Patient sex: M
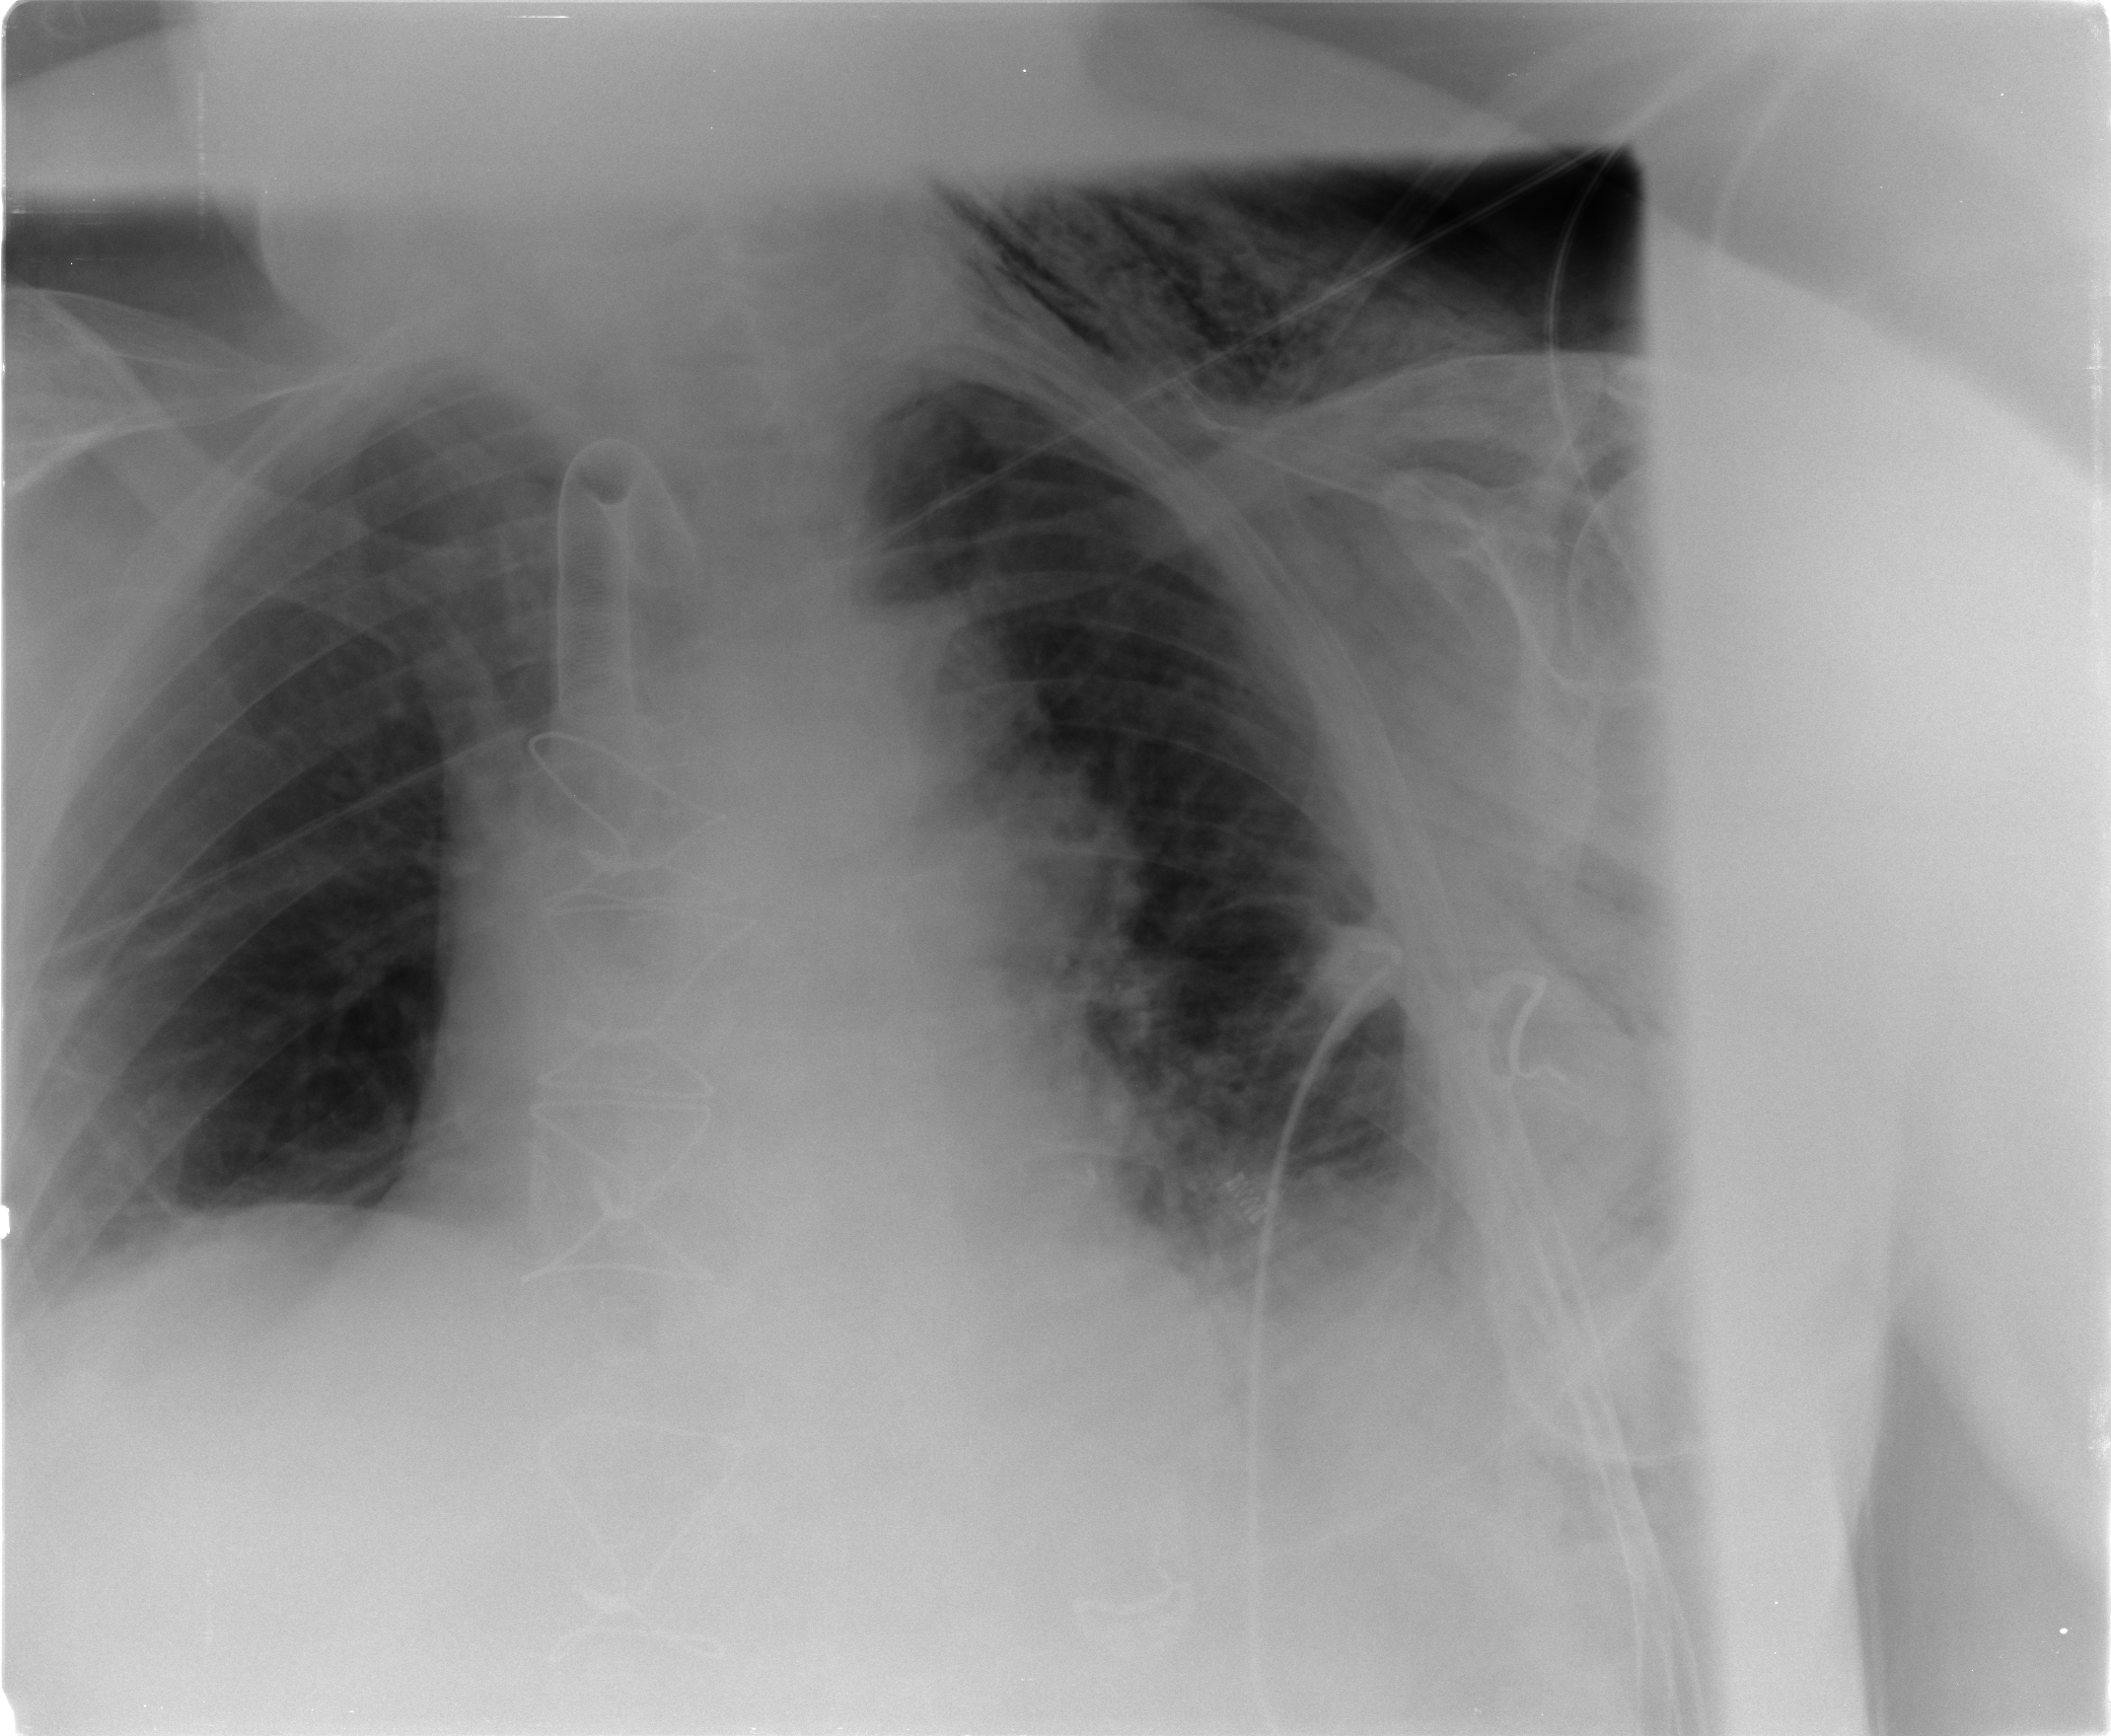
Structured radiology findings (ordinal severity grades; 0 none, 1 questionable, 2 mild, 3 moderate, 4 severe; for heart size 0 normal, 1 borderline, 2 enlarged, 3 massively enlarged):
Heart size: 0
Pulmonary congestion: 1
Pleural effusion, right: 0
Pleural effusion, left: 2
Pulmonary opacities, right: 0
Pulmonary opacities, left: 0
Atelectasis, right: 2
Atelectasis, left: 2